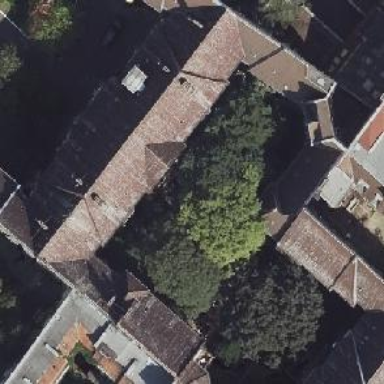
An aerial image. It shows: Part of building.